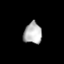
Tissue: lung
Cell type: Epithelial cells
Senescence score: 0.2231
Nuclear area (px): 375
Mean DAPI intensity: 181.901